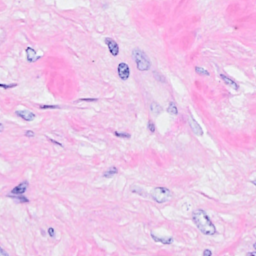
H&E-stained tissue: Breast